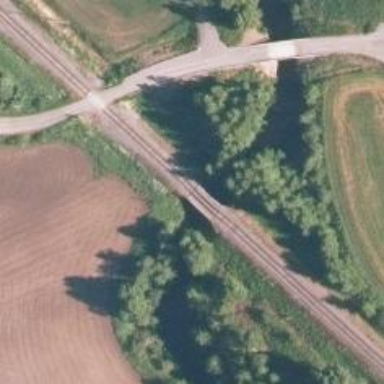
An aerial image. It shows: Bridge carrying railway with B1 track class.